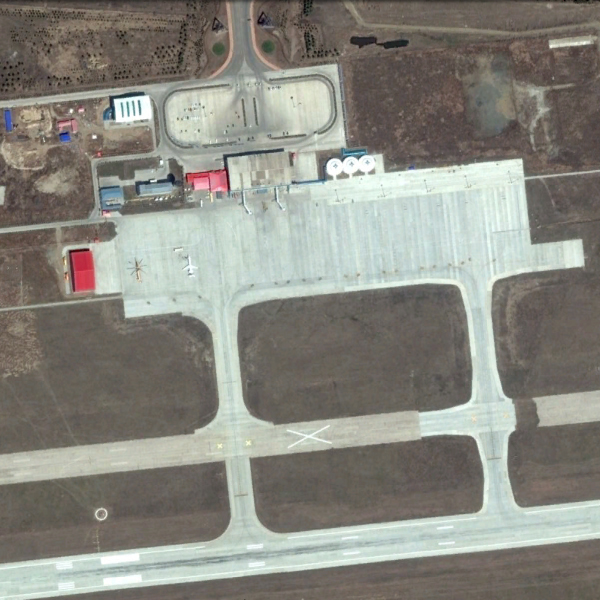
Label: Airport